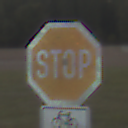
Verkehrszeichen: Stop
Zusatzzeichen unten: RichtungsangabeDurchPfeile9
Umgebung: Outdoor, Nature
Tageszeit: SunriseSunset
Wetter: PartlyCloudy
Licht: Natural
Jahreszeit: NotSpecified
Kontrast: LowContrast